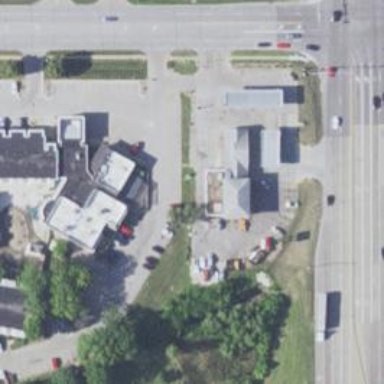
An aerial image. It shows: Convenience shop.